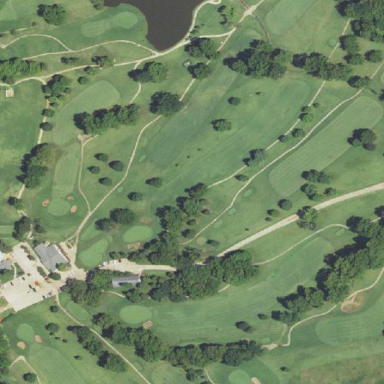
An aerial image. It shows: Golf course surrounded by greenery.